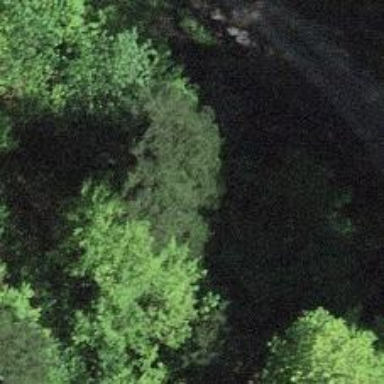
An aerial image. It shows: Culvert tunnel.